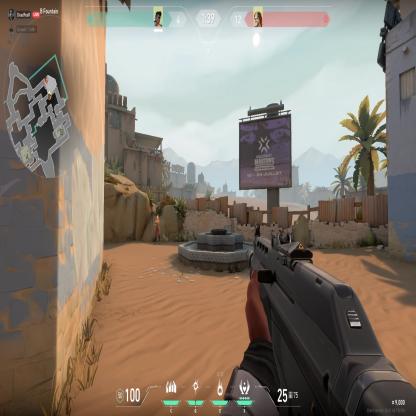
Label: enemy